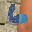
Label: 6